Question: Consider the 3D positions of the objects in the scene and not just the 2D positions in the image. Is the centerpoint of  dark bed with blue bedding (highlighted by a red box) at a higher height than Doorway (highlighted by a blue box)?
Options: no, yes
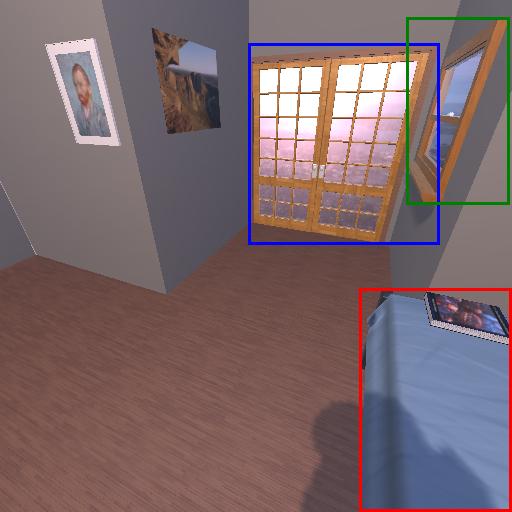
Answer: no